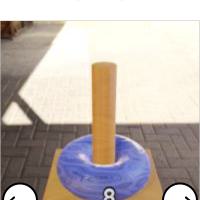
Task: sum
Answer: 8